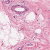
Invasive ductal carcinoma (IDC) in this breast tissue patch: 0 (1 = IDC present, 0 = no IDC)